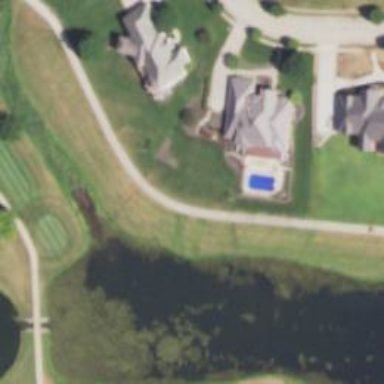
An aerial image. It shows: Golf cartpath that is also road path.